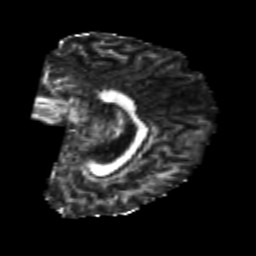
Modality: FA
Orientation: sagittal
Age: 24
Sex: female
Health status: healthy
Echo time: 0.074 s